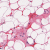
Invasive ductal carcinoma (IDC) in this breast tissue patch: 0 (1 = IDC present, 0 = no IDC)